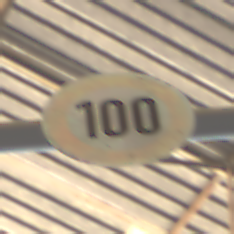
Verkehrszeichen: Geschwindigkeit100
Umgebung: Indoor, Urban
Tageszeit: Midday
Wetter: NotSpecified
Licht: Natural
Jahreszeit: NotSpecified
Kontrast: MediumContrast